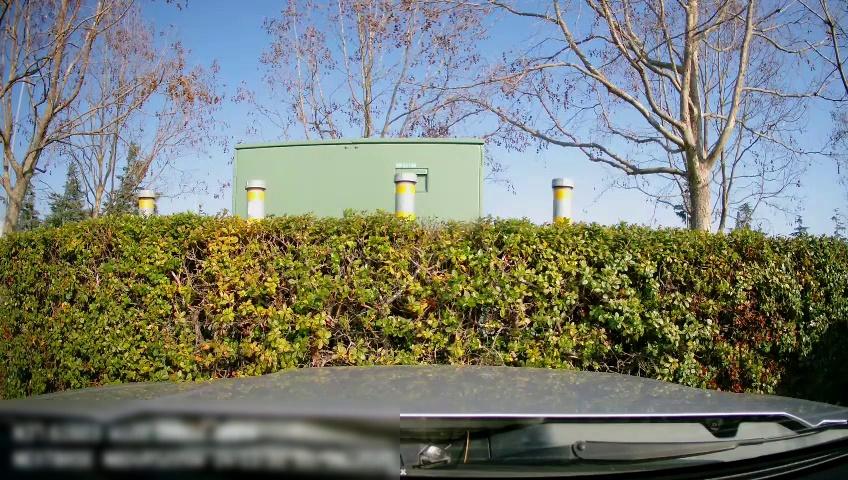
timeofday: Day
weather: Sunny